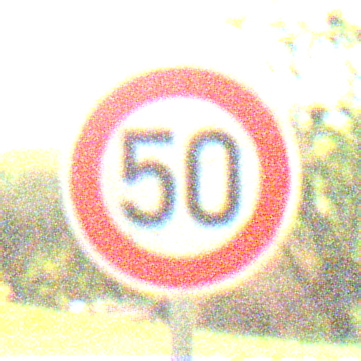
Verkehrszeichen: Geschwindigkeit50
Umgebung: Outdoor, Nature
Tageszeit: Night
Wetter: Clear
Licht: Natural
Jahreszeit: NotSpecified
Kontrast: HighContrast